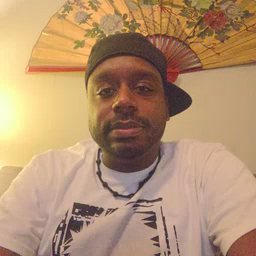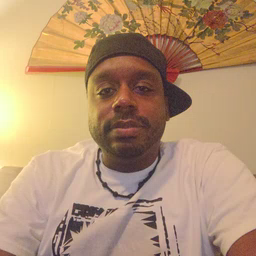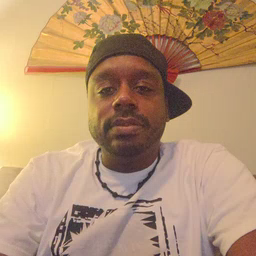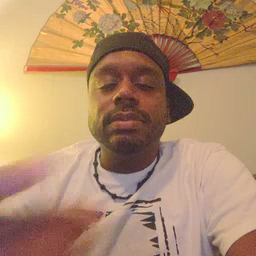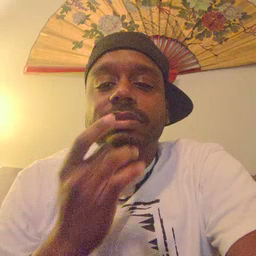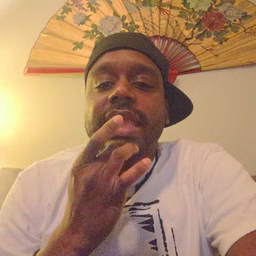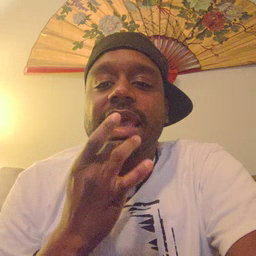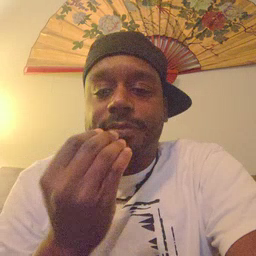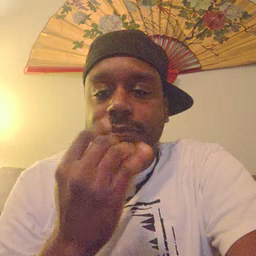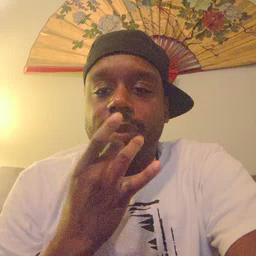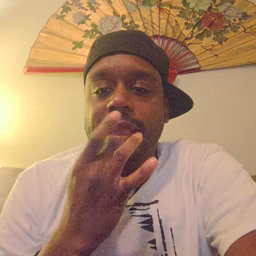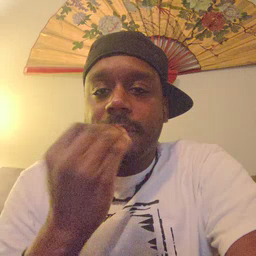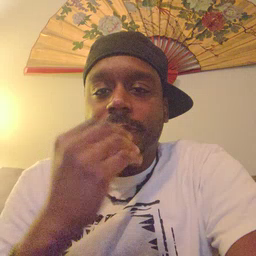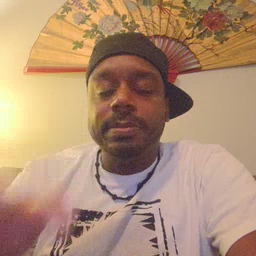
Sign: snack